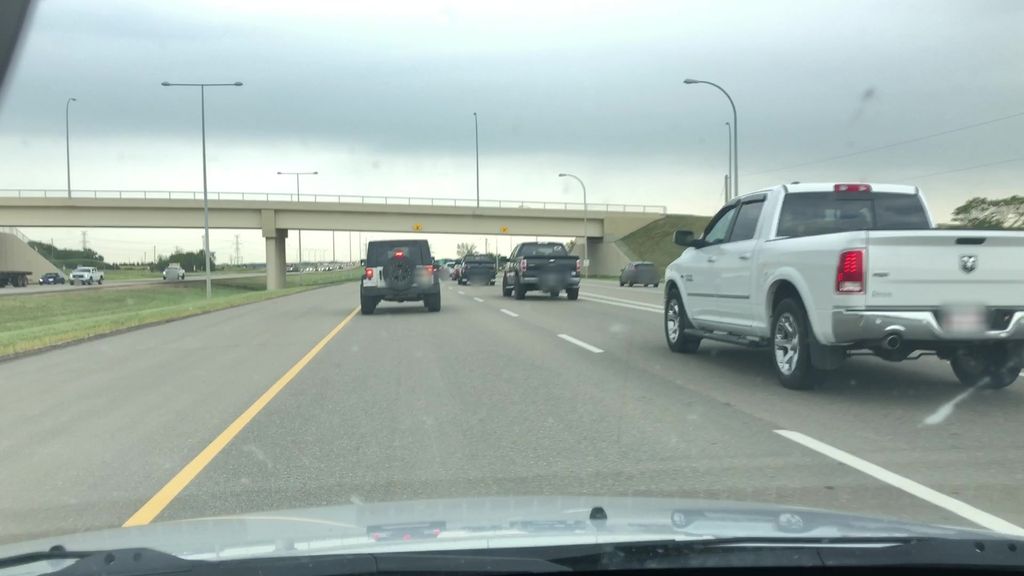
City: edmonton